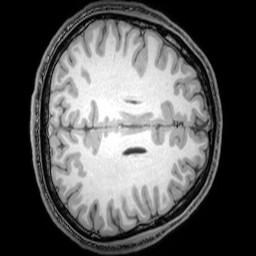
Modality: T1w
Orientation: axial
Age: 20
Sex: male
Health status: healthy
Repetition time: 0.081 s
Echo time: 0.037 s